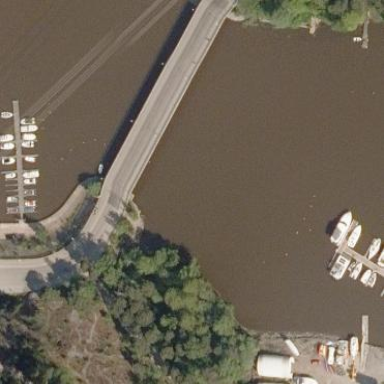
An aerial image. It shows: Man-made beam bridge.